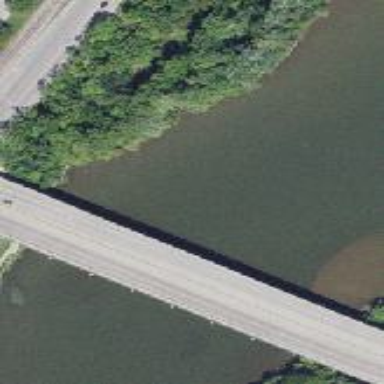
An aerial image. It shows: Concrete bridge that has been constructed by humans.